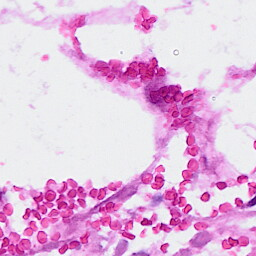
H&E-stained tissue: Breast